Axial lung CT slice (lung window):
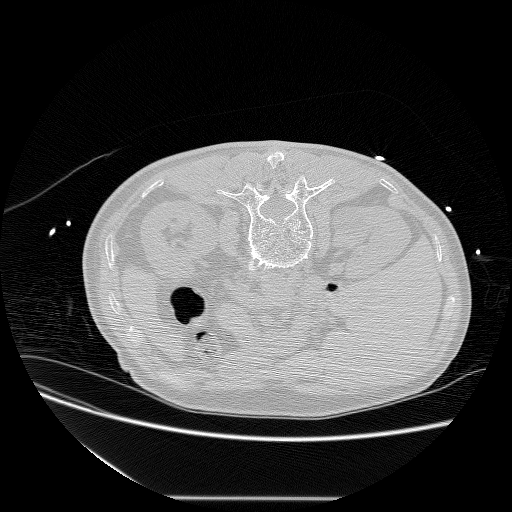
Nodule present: no